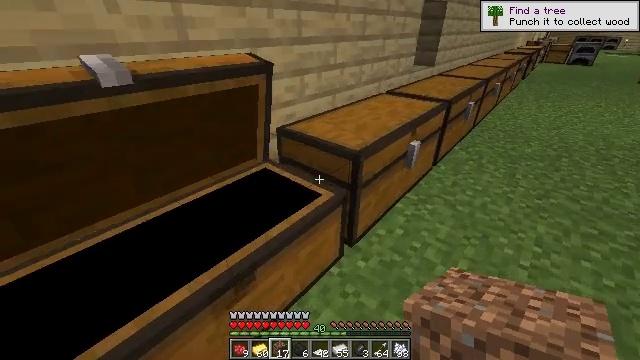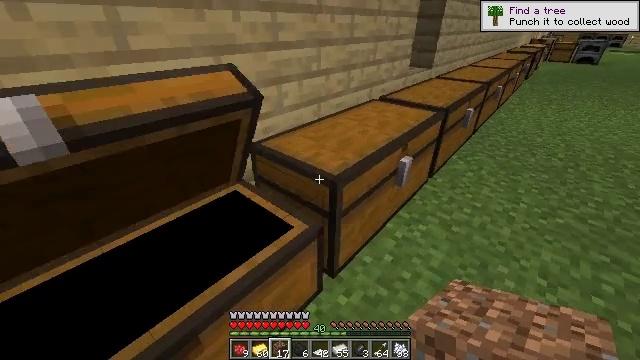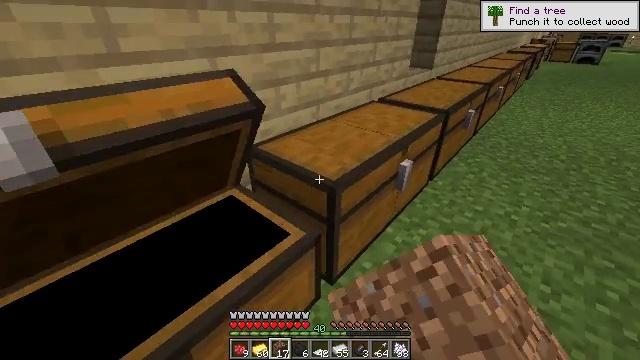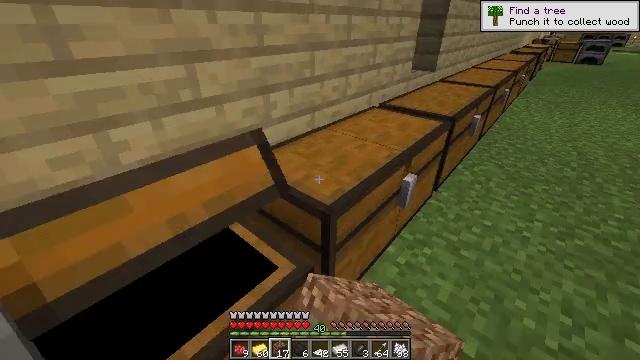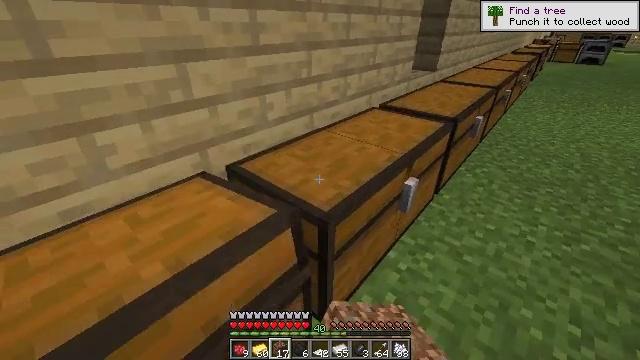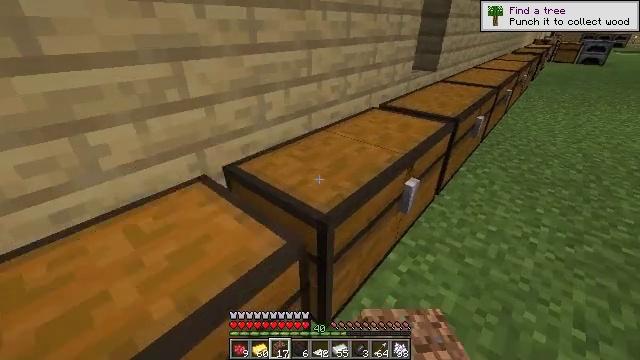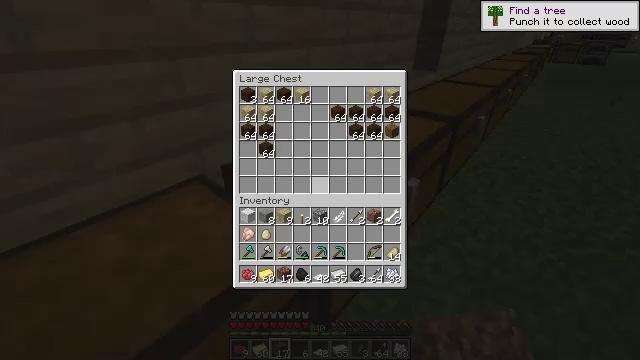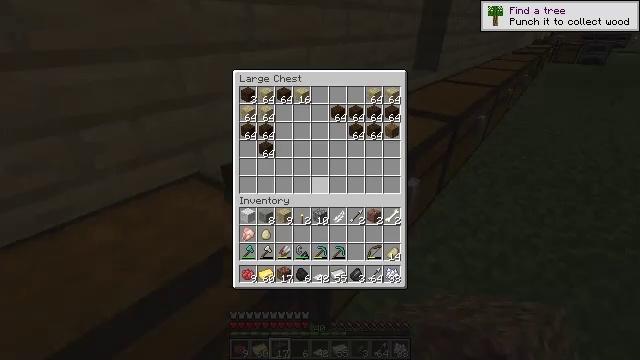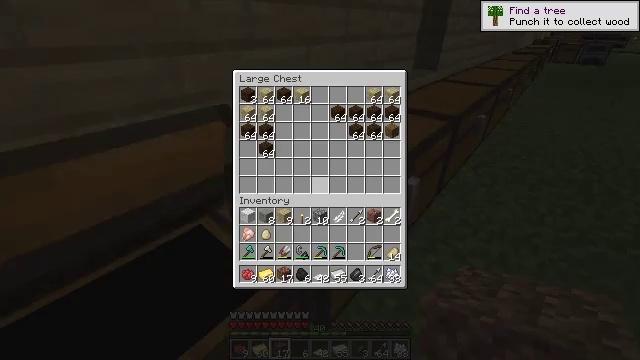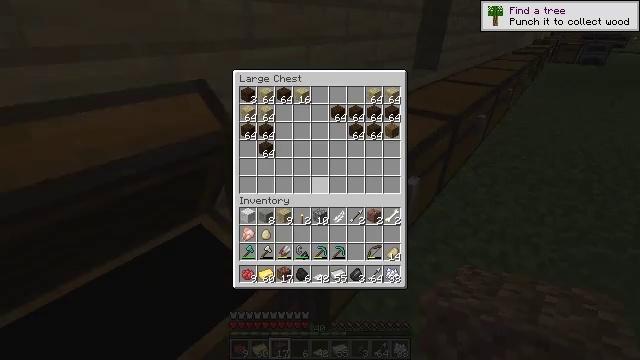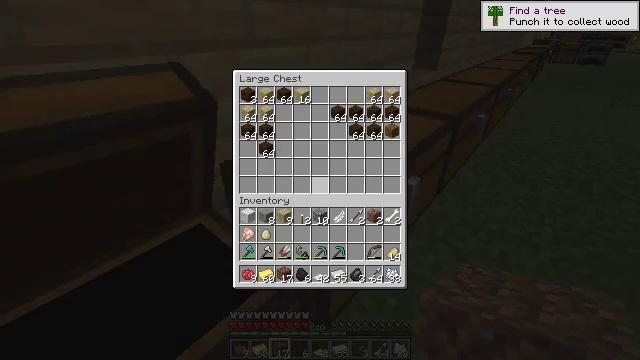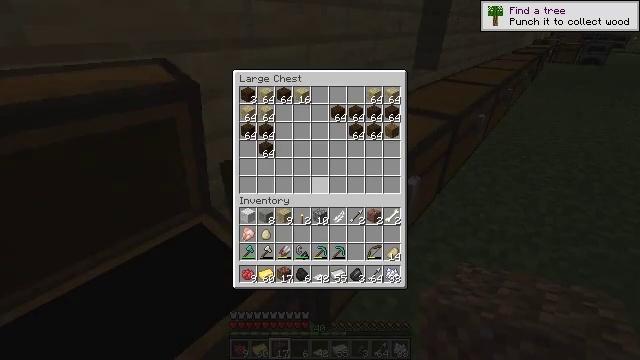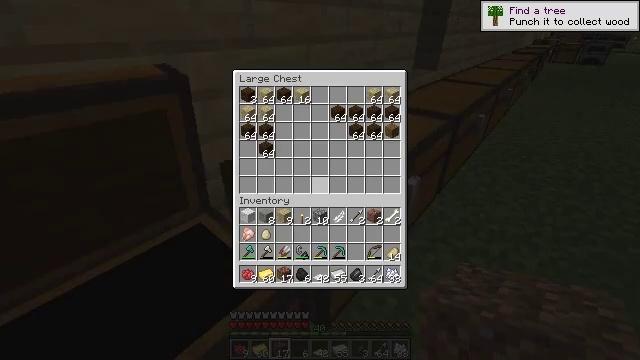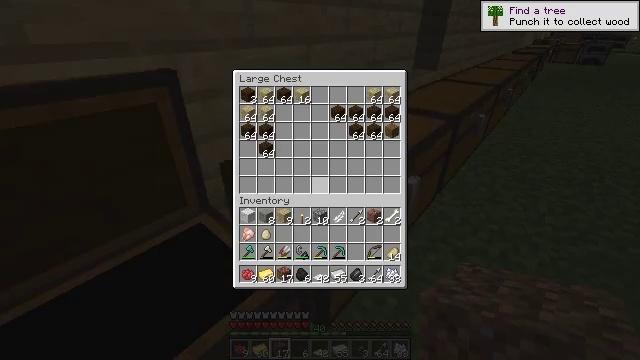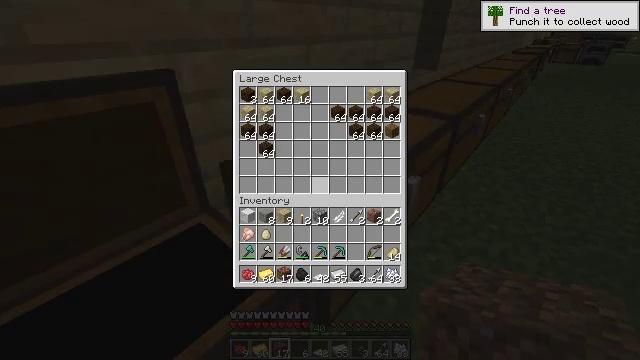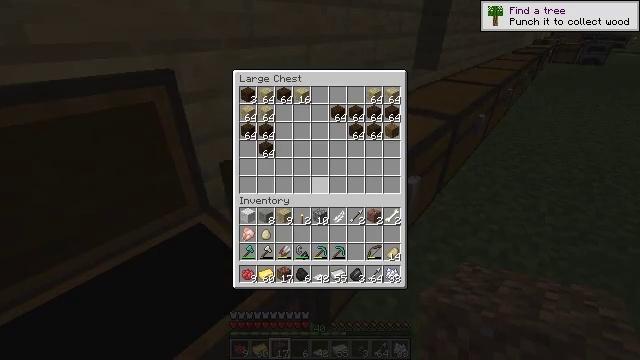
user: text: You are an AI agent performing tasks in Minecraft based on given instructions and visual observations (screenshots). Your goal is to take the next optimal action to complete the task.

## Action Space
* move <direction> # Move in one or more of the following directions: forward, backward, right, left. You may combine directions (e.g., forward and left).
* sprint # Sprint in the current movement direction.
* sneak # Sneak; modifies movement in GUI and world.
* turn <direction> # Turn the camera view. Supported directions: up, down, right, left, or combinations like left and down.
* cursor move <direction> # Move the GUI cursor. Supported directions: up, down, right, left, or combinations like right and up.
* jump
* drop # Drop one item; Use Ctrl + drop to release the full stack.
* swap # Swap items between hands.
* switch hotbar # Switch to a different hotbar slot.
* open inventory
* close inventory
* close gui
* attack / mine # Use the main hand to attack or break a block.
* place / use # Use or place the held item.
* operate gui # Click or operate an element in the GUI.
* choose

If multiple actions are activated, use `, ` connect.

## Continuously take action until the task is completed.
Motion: motion action
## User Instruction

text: Use the crafting table to make a gold block.
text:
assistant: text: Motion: move forward, use / place
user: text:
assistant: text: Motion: move forward, use / place
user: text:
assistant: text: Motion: use / place
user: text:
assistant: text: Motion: no_op
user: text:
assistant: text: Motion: no_op
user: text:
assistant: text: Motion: no_op
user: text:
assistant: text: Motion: no_op
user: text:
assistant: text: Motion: no_op
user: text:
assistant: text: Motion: no_op
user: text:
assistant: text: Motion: no_op
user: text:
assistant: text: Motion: no_op
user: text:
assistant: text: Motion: no_op
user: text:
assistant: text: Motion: no_op
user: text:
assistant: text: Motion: no_op
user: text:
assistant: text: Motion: no_op
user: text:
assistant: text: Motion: cursor move right
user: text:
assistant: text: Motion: no_op
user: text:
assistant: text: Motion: cursor move right
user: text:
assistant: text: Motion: cursor move right
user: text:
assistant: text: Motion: no_op
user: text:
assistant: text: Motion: no_op
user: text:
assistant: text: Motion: no_op
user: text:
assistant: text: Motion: no_op
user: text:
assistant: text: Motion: turn right
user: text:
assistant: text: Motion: turn right
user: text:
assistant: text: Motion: move forward and move right
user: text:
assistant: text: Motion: move forward and move right
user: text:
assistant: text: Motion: move forward and move right
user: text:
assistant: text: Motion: move forward and move right
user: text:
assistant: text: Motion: move forward and move right